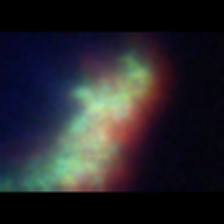
Taxon: Unknown_full_image
Group: Unknown